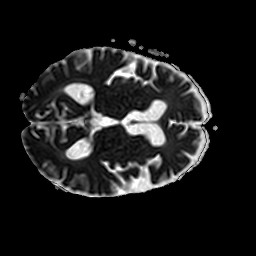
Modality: ADC
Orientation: axial
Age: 73
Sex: female
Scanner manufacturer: philips
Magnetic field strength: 3 T
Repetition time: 3.961 s
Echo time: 0.06134 s